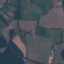
Land use / land cover: Pasture